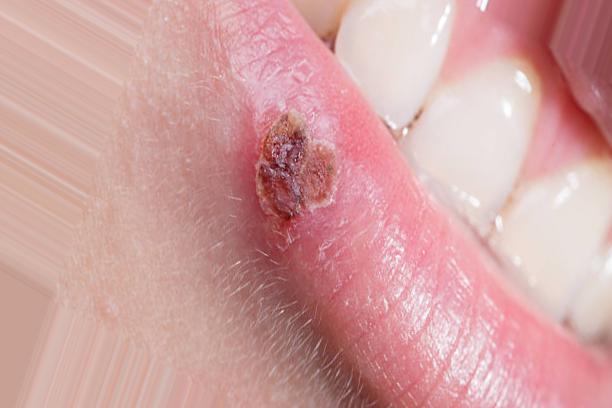
Condition: Mouth Ulcer